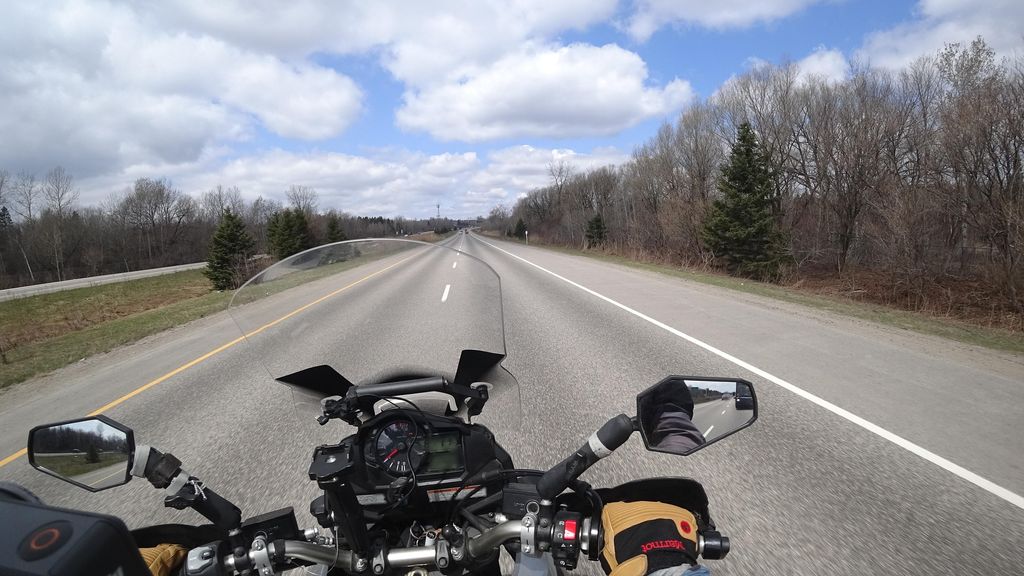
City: quebec_city